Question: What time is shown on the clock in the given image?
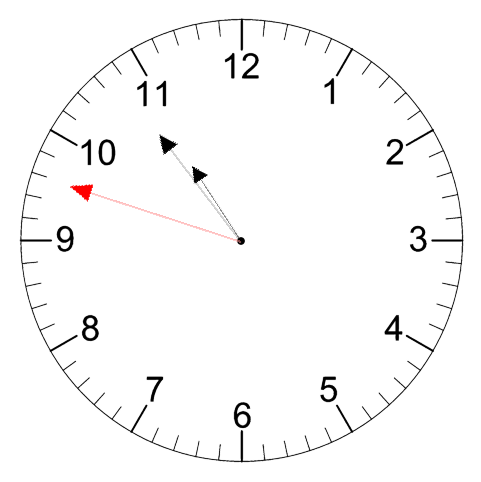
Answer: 10:53:48